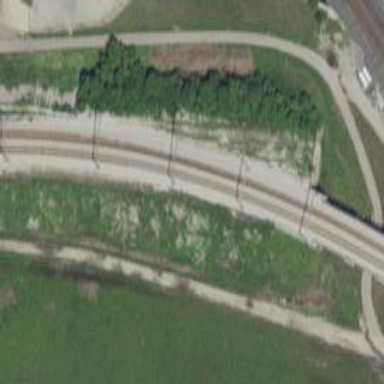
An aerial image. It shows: Abandoned railway with contact lines for electrification.